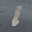
Label: 1